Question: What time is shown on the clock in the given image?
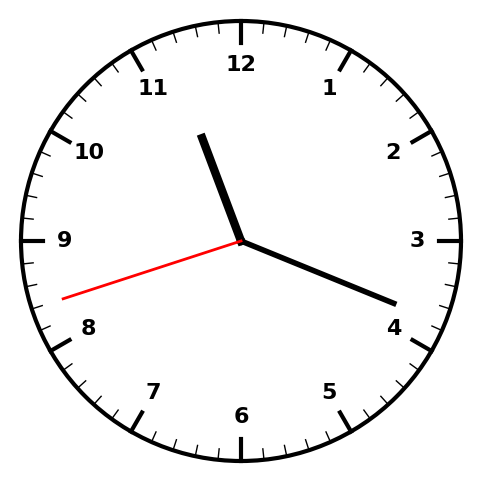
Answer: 11:18:42